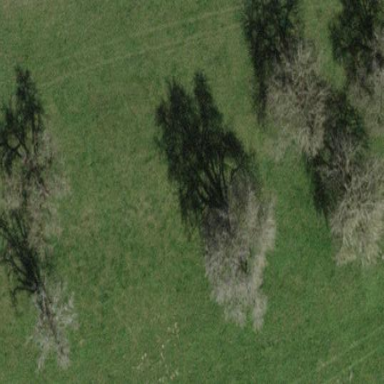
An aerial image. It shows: Orchard.